Question: Basically, the program calculates the two numbers we enter, according to the entered sign.

But I got an error:
> Cannot implicitly convert type 'string' to 'double'
To be honest I don't have any idea about this. I'm still learning the language. Need help about this.
Code:
'''
private void button1_Click(object sender, EventArgs e)
{
int num1, num2;
string sembol;
double rslt;
num1 = Convert.ToInt32(textBox1.Text);
num2 = Convert.ToInt32(textBox2.Text);
sembol = textBox3.Text;
rslt = textBox4.ToString();
switch (sembol)
{
case "+": rslt = num1 + num2; break;
case "-": rslt = num1 - num2; break;
case "*": rslt = num1 * num2; break;
case "/": rslt = num1 / num2; break;
}
}
'''
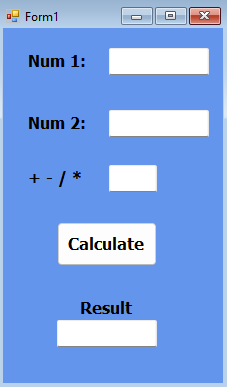
Answer: This row is causing the trouble:
'''
rslt = textBox4.ToString();
'''
You're trying to read an string containing object information into a double, that won't work.
Just skip this line. Then add this:
'''
textBox4.Text = rslt.ToString();
'''
to your code after the switch-Statement.
'''
private void button1_Click(object sender, EventArgs e)
{
int num1, num2;
string sembol;
double rslt;
//num1 = Convert.ToInt32(textBox1.Text);
//num2 = Convert.ToInt32(textBox2.Text);
// This will try to read the input and make sure that no exception is thrown due to non numeric input
if(!int.TryParse(textBox1.Text, out num1) || !int.TryParse(textBox2.Text, out num2))
{
textBox4.Text = "INVALID INPUT";
return;
}
sembol = textBox3.Text;
switch (sembol)
{
case "+": rslt = num1 + num2; break;
case "-": rslt = num1 - num2; break;
case "*": rslt = num1 * num2; break;
case "/":
// Check second value to prevent a divsion by zero
if(num2 == 0)
{
textBox4.Text = "INVALID INPUT";
return;
}
else
{
rslt = num1 * num2;
}
break;
// This will handle anything that doesn't represent a valid operation
default:
textBox4.Text = "INVALID INPUT";
return;
}
// Having checked every input for invalid characters, you can be sure rslt is properly set
textBox4.Text = rslt.ToString();
}
'''